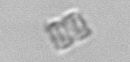
Label: Bacillariophyceae_morphotype1